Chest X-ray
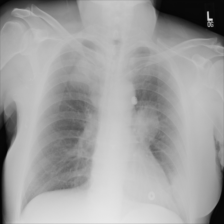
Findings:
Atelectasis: negative
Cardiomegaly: negative
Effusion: negative
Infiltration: negative
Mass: positive
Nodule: negative
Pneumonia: negative
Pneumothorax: negative
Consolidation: negative
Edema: negative
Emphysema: negative
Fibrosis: negative
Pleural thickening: negative
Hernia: negative